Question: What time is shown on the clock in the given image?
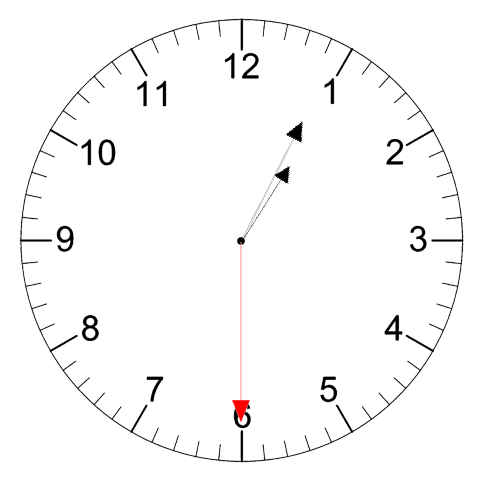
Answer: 01:04:30